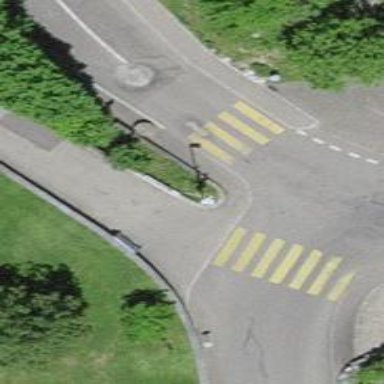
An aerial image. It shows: Uncontrolled zebra crossing on the road.